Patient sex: M
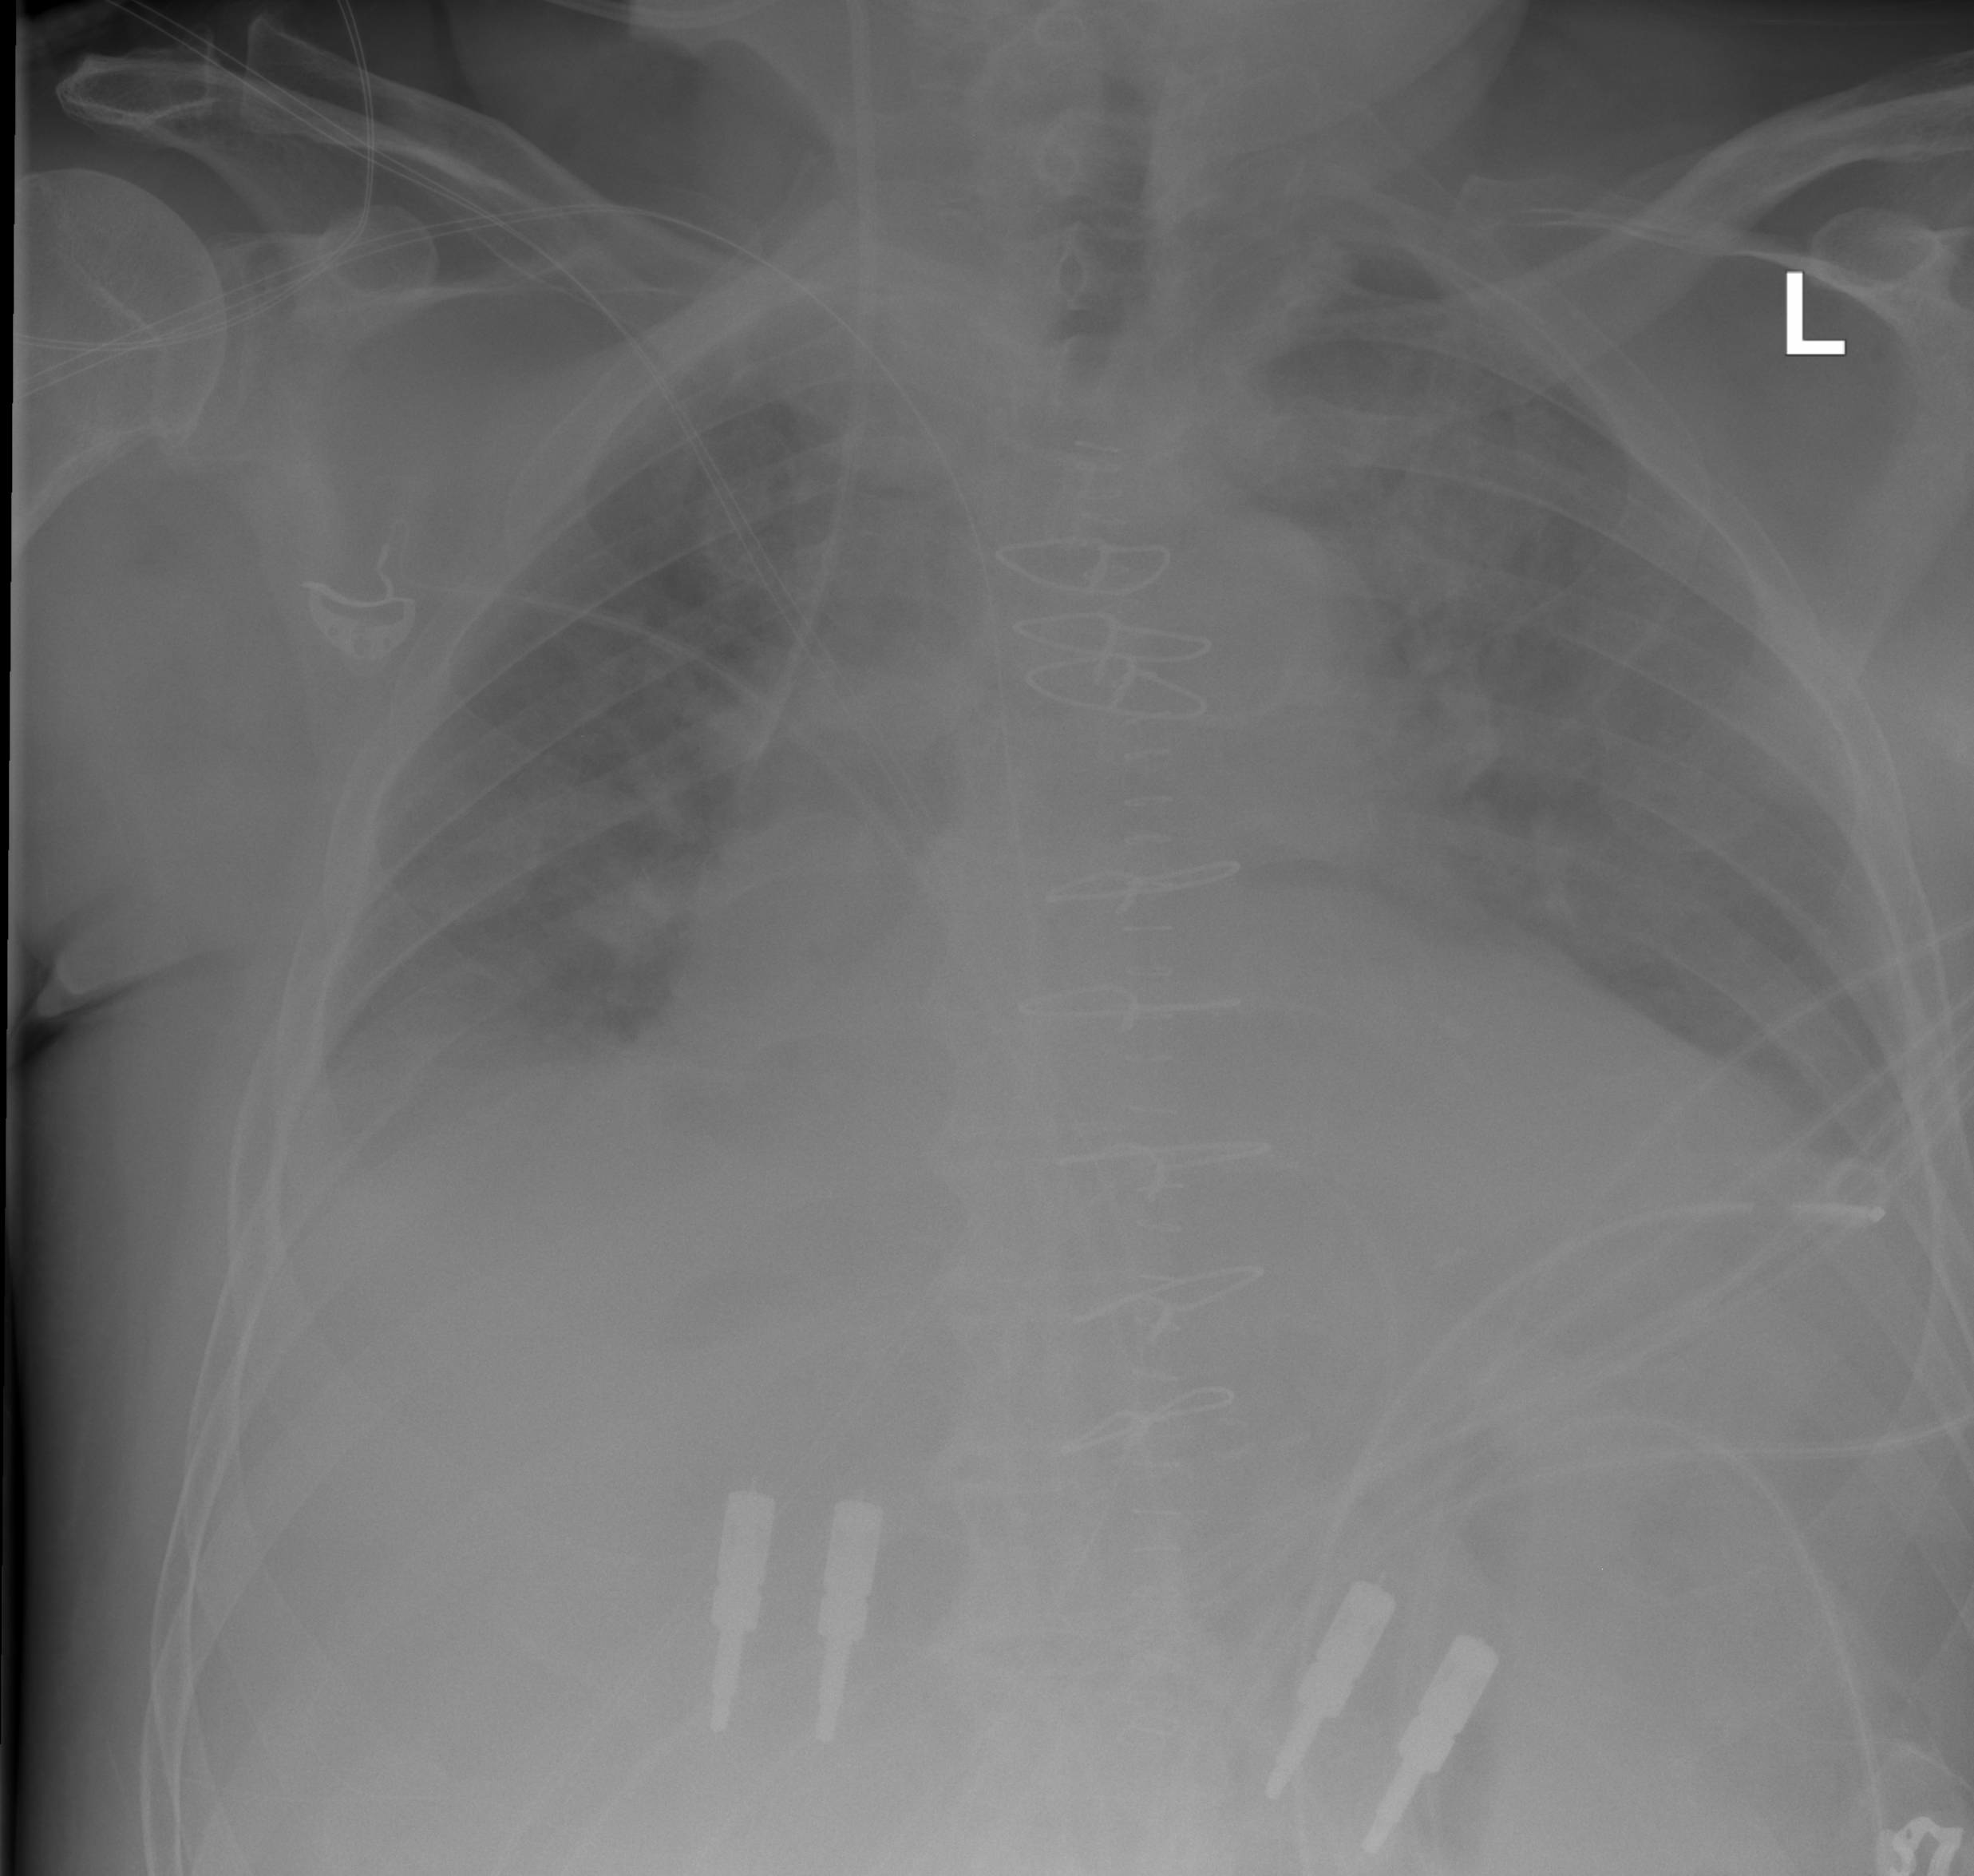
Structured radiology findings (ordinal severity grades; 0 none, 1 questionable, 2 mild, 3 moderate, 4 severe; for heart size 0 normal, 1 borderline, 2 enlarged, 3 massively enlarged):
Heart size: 2
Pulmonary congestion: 0
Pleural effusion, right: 2
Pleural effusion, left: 0
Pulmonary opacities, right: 0
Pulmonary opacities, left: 0
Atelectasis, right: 2
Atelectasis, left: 0